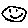
Label: smiley face